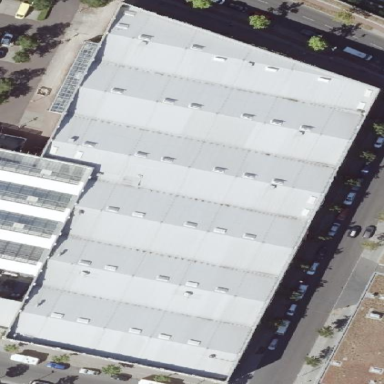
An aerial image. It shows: Building part with flat roof.